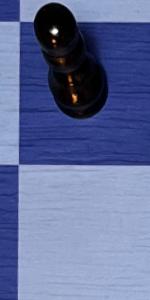
Label: Empty